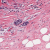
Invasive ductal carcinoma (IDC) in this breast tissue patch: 0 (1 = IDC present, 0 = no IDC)